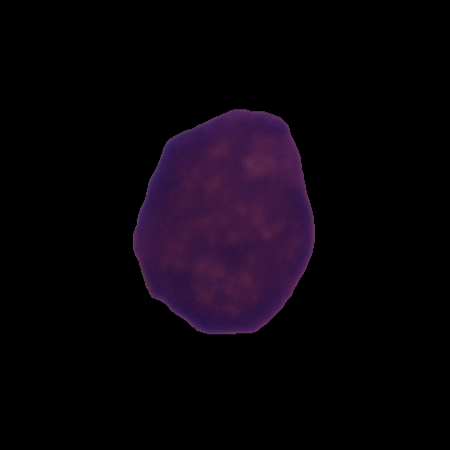
Label: cancer